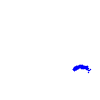
Particle: proton